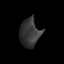
Tissue: prostate
Cell type: T cells
Senescence score: 0.3539
Nuclear area (px): 550
Mean DAPI intensity: 54.305